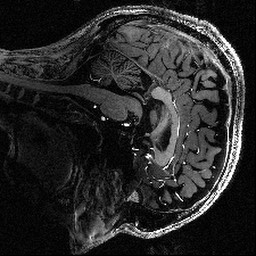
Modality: T1w
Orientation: sagittal
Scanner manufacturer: siemens
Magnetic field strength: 6.98 T
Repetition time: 2.75 s
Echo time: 0.00249 s